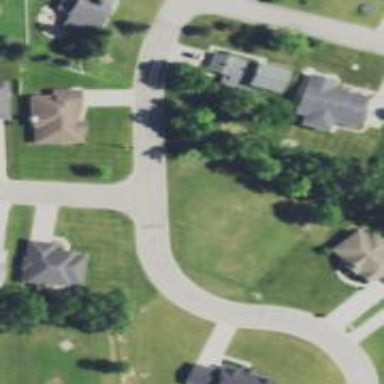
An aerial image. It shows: Residential road.